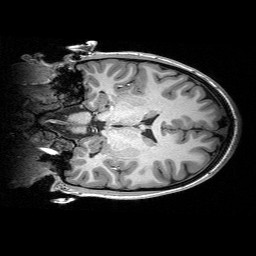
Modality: T1w
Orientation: coronal
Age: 16
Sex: female
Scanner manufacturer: siemens
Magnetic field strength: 3 T
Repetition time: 2.53 s
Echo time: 0.00297 s